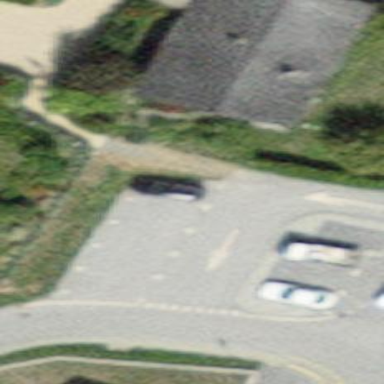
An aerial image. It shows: Street-side parking area with asphalt surface.